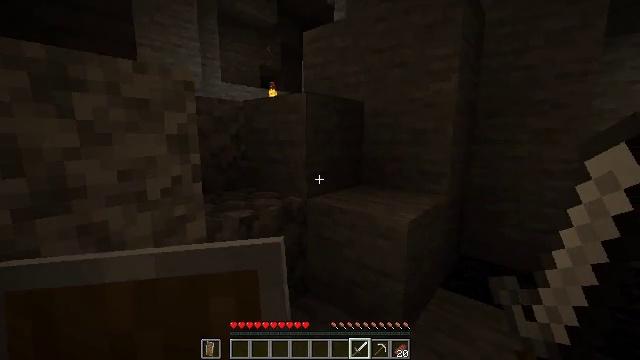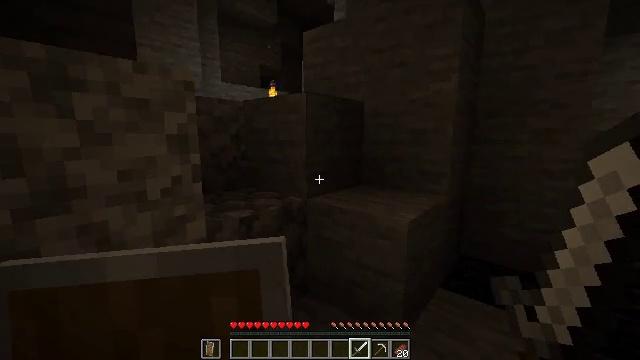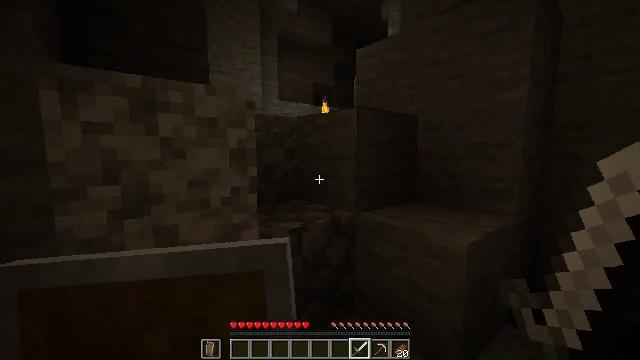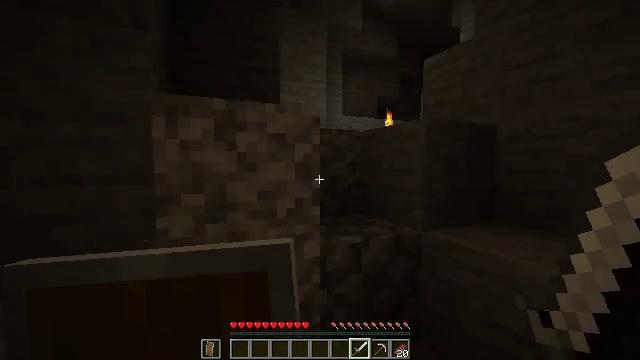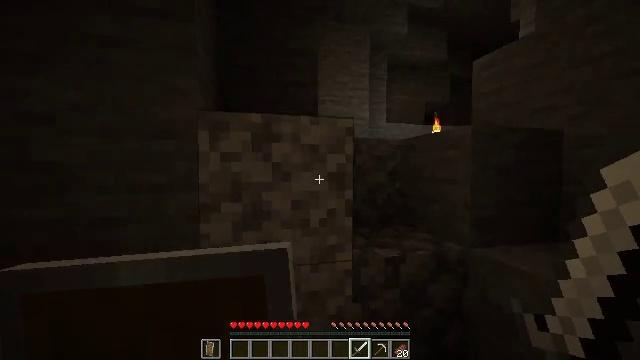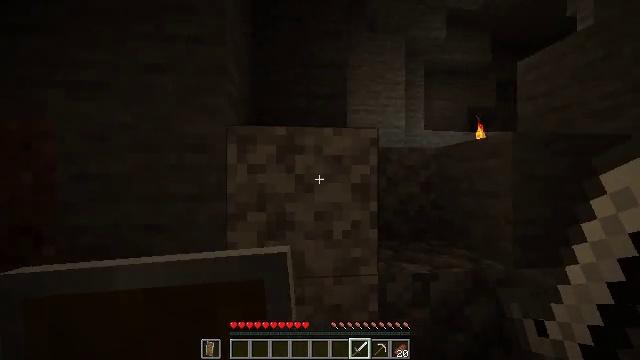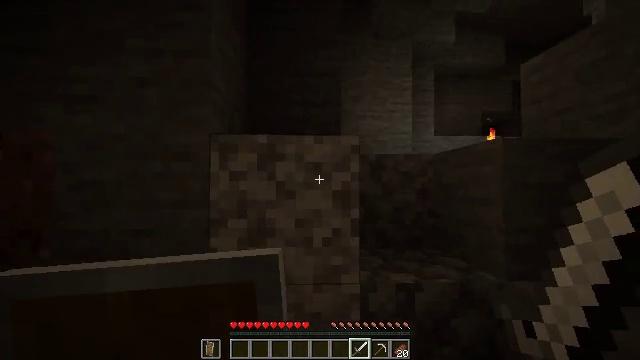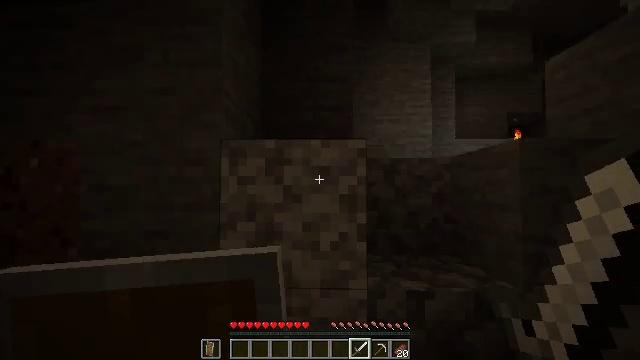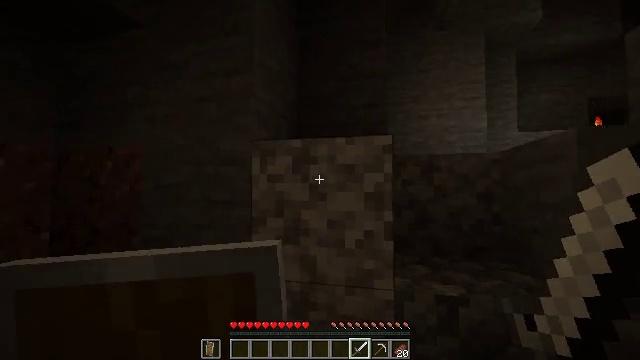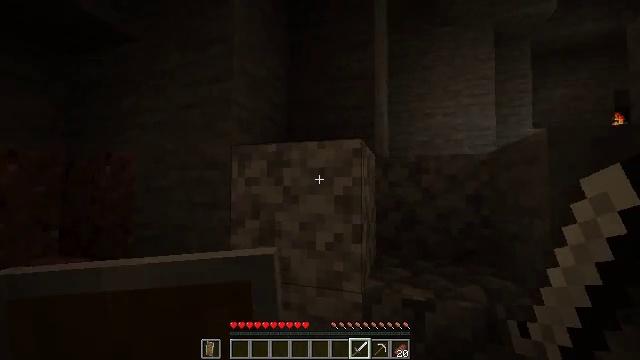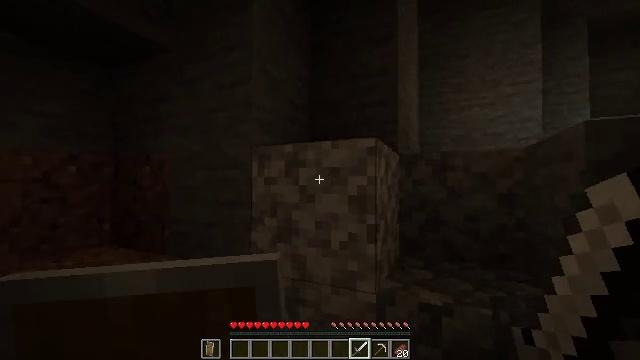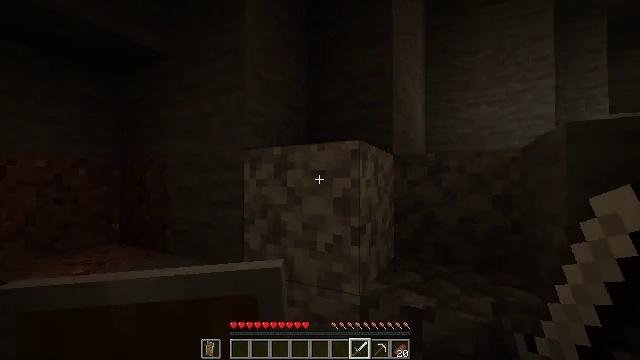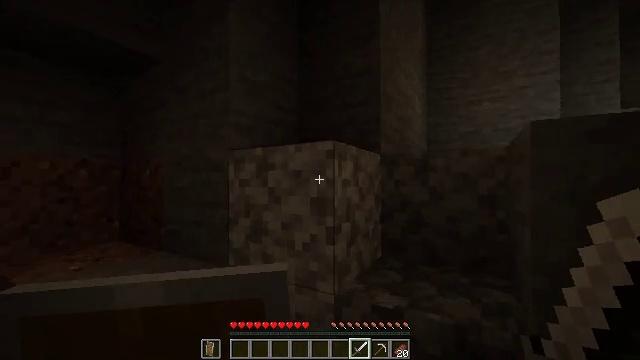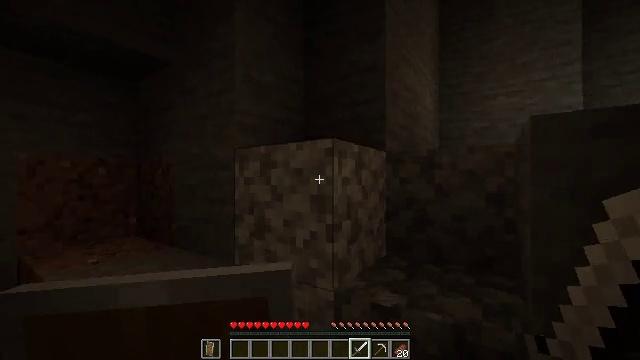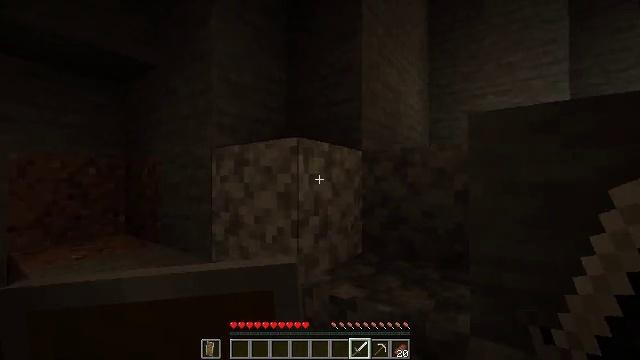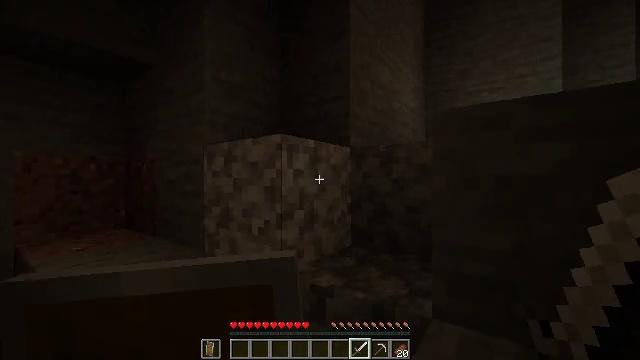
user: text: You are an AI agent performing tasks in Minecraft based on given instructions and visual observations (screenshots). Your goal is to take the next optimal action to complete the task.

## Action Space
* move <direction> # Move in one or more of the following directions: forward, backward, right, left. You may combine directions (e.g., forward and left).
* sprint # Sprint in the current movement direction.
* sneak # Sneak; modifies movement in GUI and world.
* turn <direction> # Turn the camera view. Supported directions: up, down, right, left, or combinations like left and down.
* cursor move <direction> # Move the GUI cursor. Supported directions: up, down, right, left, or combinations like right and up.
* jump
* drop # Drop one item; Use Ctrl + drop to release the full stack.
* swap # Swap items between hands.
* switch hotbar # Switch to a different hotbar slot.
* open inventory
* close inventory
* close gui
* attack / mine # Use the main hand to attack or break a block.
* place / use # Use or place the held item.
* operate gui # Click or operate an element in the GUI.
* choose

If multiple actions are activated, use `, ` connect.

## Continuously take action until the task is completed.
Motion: motion action
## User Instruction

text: Collect the spawner block.
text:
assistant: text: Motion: no_op
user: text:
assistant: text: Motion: turn left and up
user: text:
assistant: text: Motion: turn left and up
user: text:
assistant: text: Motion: move right, turn left and up
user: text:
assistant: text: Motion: move right, turn left and up
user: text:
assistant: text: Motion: move right, turn left and up
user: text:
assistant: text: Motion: move right, turn left and up
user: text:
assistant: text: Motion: move right, turn left
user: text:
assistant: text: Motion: move right, turn left
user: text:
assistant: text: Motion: move right, turn left
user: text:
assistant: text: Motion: move right, turn left
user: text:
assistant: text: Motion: move right, turn left
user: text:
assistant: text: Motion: move right, turn left
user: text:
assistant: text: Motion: move right
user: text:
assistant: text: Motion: no_op
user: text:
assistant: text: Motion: turn left and down
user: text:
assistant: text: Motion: turn left and down
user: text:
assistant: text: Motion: turn left and down
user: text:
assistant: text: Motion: no_op
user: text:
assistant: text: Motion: no_op
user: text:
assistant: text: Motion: move forward
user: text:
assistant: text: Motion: move forward
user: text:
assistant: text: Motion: move forward
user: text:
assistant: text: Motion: move forward
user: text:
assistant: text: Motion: move forward, turn right and down
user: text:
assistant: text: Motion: move forward, turn right and up
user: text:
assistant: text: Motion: move forward, turn right and up
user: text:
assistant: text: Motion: move forward, turn right and up, jump
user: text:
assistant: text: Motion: move forward, jump
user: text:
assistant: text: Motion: move forward, jump